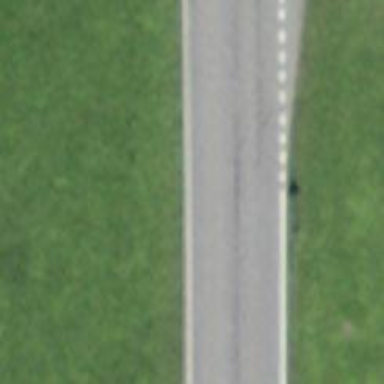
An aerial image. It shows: Secondary road.